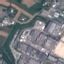
Label: Industrial